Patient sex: M
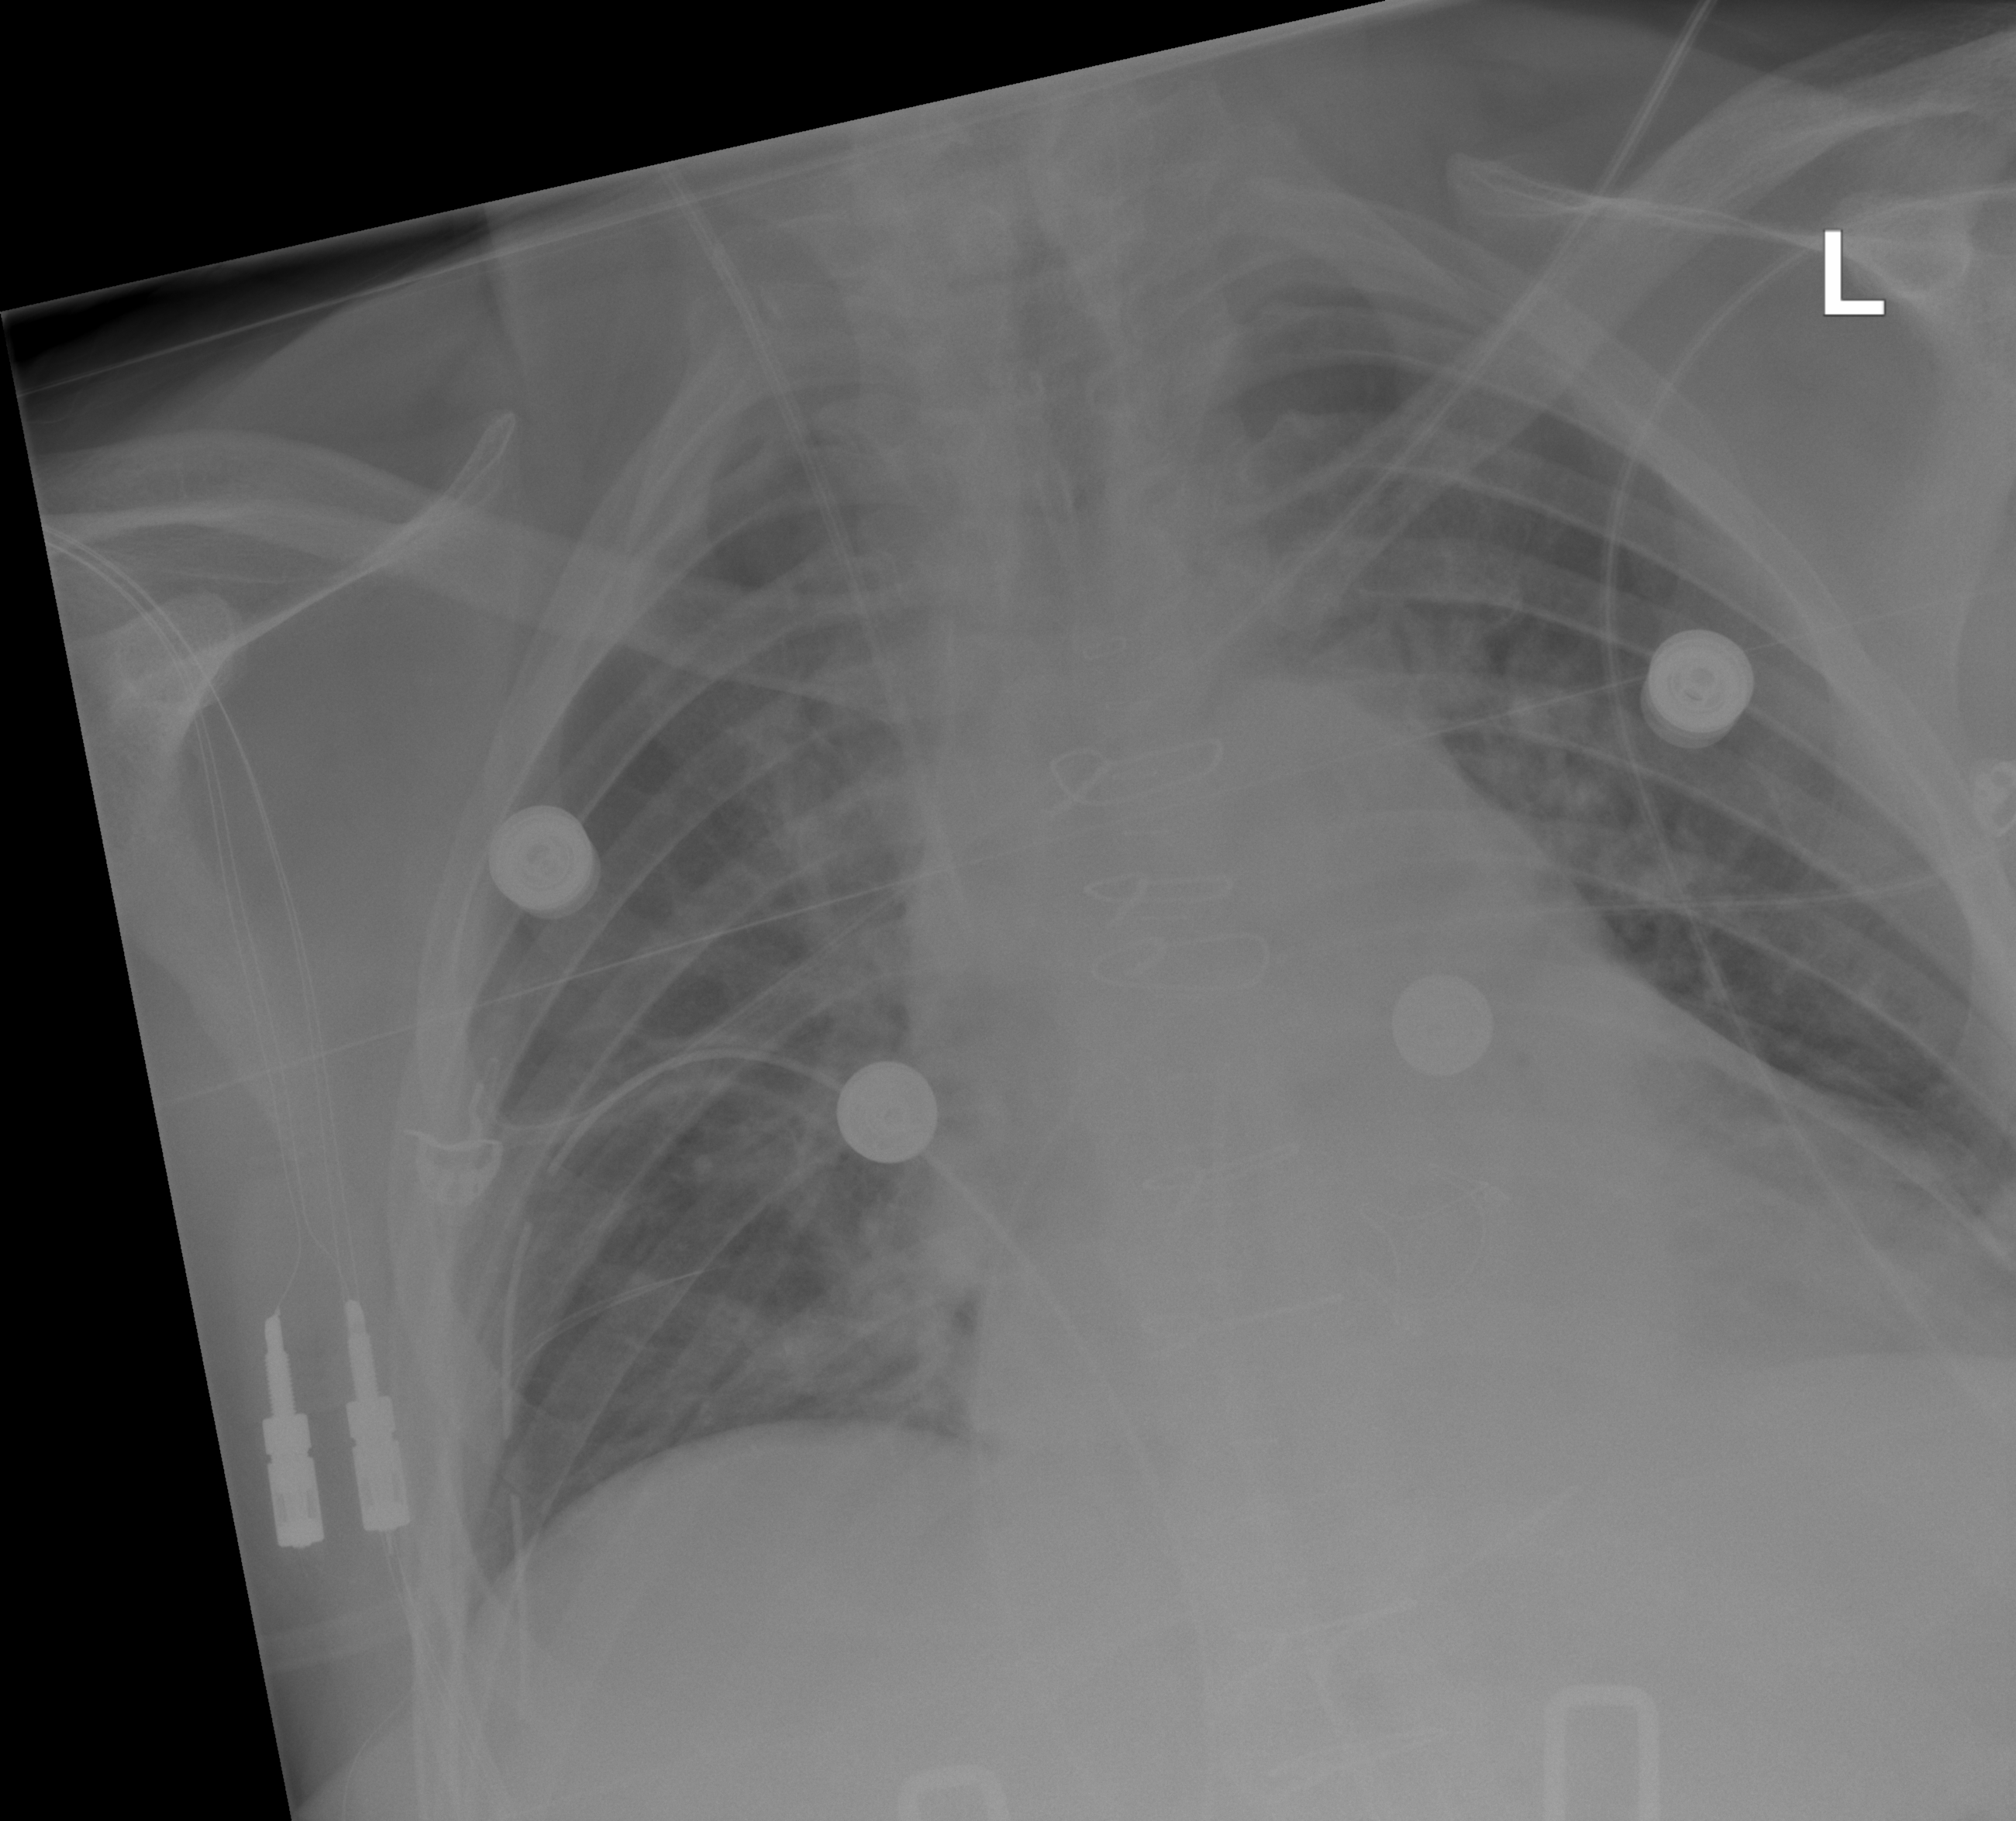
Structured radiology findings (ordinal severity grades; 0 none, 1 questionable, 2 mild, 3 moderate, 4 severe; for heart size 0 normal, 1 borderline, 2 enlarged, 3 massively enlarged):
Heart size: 2
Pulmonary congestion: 2
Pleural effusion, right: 0
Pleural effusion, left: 0
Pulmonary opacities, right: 2
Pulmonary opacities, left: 2
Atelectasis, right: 2
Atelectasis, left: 0